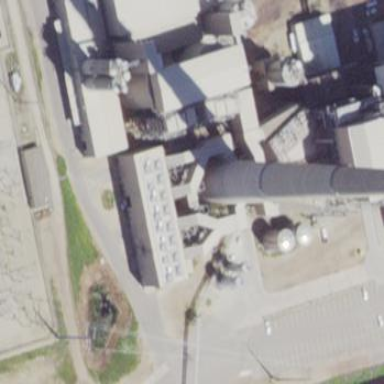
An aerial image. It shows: Generator powered by steam turbine.